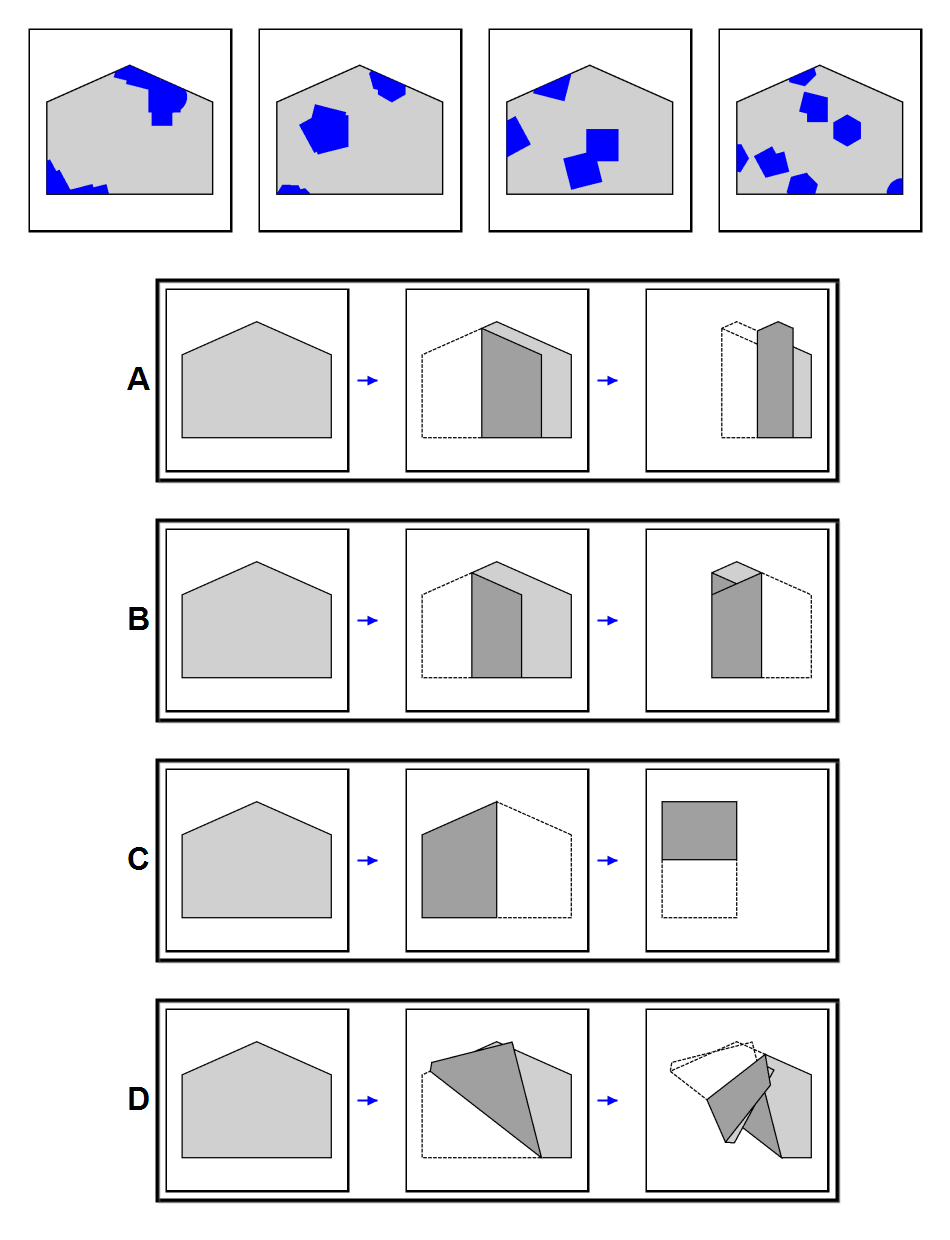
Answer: D